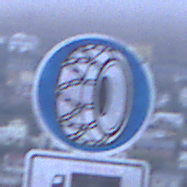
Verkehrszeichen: SchneekettenVorgeschrieben
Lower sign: MehrspurigeFahrzeuge2
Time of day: SunriseSunset
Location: Outdoor (Urban)
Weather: Overcast
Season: NotSpecified
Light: Natural